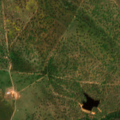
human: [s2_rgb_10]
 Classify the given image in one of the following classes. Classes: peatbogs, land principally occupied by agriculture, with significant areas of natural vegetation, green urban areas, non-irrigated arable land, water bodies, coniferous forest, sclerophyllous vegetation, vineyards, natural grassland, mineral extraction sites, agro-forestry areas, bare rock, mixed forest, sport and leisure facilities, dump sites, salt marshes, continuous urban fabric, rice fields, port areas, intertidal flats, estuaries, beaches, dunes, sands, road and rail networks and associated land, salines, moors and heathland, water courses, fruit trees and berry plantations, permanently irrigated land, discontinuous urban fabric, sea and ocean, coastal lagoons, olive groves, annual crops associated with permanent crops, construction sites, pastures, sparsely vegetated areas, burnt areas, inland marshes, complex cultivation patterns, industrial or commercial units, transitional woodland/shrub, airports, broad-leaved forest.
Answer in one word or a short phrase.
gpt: continuous urban fabric